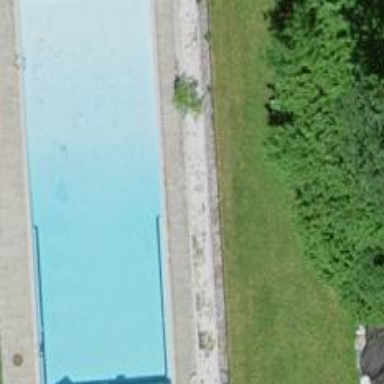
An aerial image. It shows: Swimming pool located in leisure land.